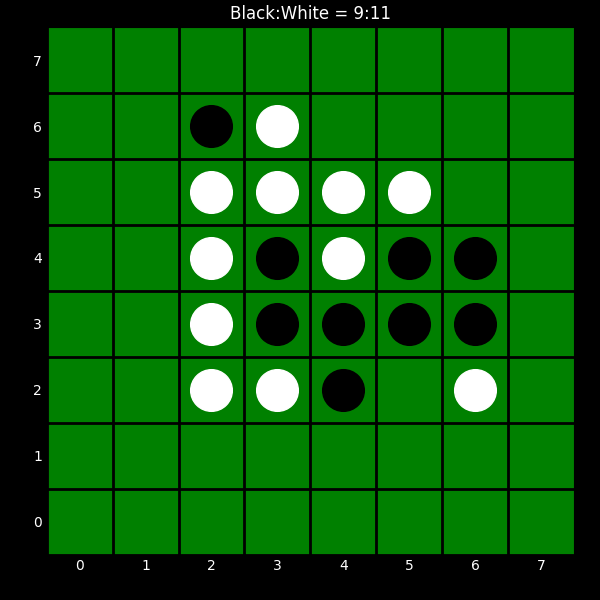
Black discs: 9
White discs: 11